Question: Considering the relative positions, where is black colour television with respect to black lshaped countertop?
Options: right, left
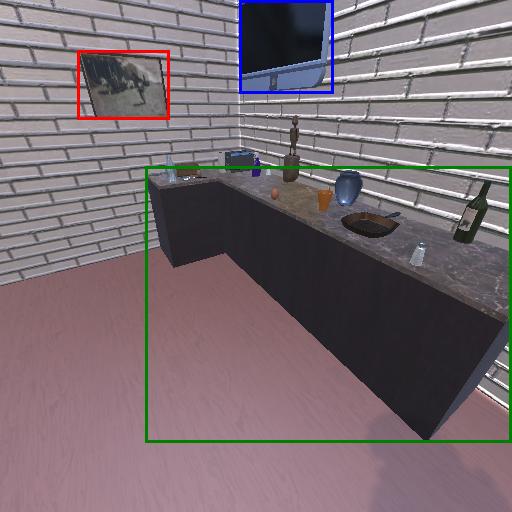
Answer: right